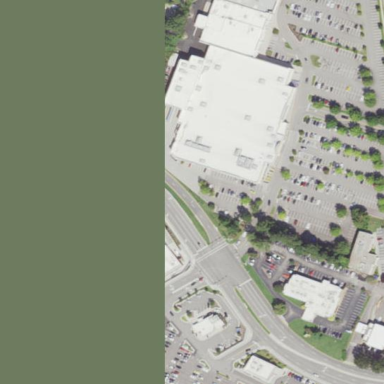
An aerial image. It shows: Retail building housing supermarket.